Question: I am having an issue displaying the tooltip only on my joomla 1.5 template (yes I know I should upgrade to a newer version of joomla, but unfortunately this option is not available in the moment)
basically the code use is as getbootstrap website
'''
<button title="" data-placement="right" data-toggle="tooltip" class="btn btn-default" type="button" data-original-title="Tooltip on right">Tooltip on right</button>
'''
and the js used
'''
<script>
$(function () { jQuery("[data-toggle='tooltip']").tooltip(); });
</script>
'''
This works fine in any template but when is added into joomla I get the following error on the jquery.min.js :TypeError : e is undefined
Here's the image of the firebug console

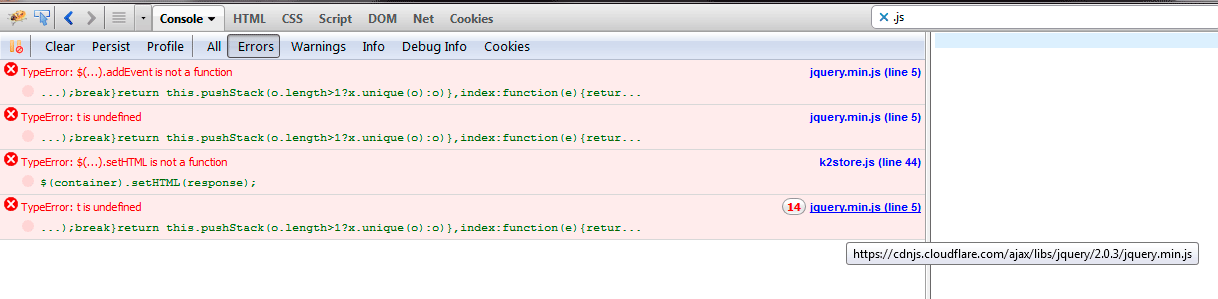
Answer: I guess the $ operator is already used by mootools. To be jQuery safe use the following code
'''
<script>
var myjQuery = jQuery.noConflict();
myjQuery(document).ready(function () {
myjQuery("[data-toggle='tooltip']").tooltip(); });
});
</script>
'''